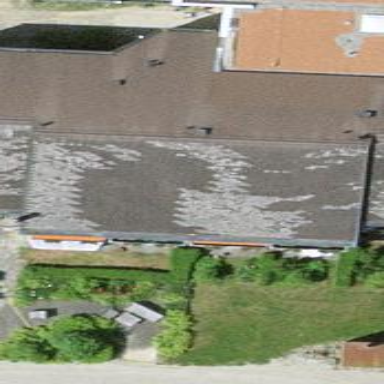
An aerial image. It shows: Part of building.